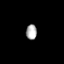
Tissue: prostate
Cell type: T cells
Senescence score: 0.3435
Nuclear area (px): 158
Mean DAPI intensity: 176.228